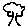
Label: tree